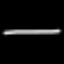
Label: line